Question: I would like to plot a line chart in ggplot2. Here is how my data look like
'''
query,trace,precision,recall
safe.order.q3.txt,rstr_oper_50000_100m,49.8406,24.9156
safe.order.q3.txt,sstr_cpu_50000_100m,49.774,24.8442
safe.order.q3.txt,sstr_oper_50000_100m,49.8735,24.885
safe.sem.q1.txt,ran_50000_100m,74.9204,24.8125
safe.sem.q1.txt,sys_50000_100m,58.1995,11.8975
safe.sem.q1.txt,rstr_cpu_50000_100m,75.6115,25.1855
safe.sem.q1.txt,rstr_oper_50000_100m,75.2262,24.9382
safe.sem.q1.txt,sstr_cpu_50000_100m,74.997,25.0963
safe.sem.q1.txt,sstr_oper_50000_100m,75.4195,25.3233
safe.sem.q2.txt,ran_50000_100m,78.6449,24.6323
safe.sem.q2.txt,sys_50000_100m,10.9353,0.255188
safe.sem.q2.txt,rstr_cpu_50000_100m,79.3762,24.6961
'''
And here is the ggplot code that I store in the file 'recprec.r'
'''
w <- read.csv(file="../queryResults/comparison.100m.dat", head=TRUE, sep=",")
sem1 <- subset(w, query=="safe.sem.q1.txt")
p1 <- ggplot(data=sem1, aes(x=trace, y=precision)) + layer(geom="line") + geom_text(aes(y=precision + .4, label=precision))
print(p1)
'''
The execution of the code produce the following error and the char depicted in the image below where lines between values are not displayed
'''
> source("recprec.r")
geom_path: Each group consist of only one observation. Do you need to adjust the group aesthetic?
'''

What did I missed ?
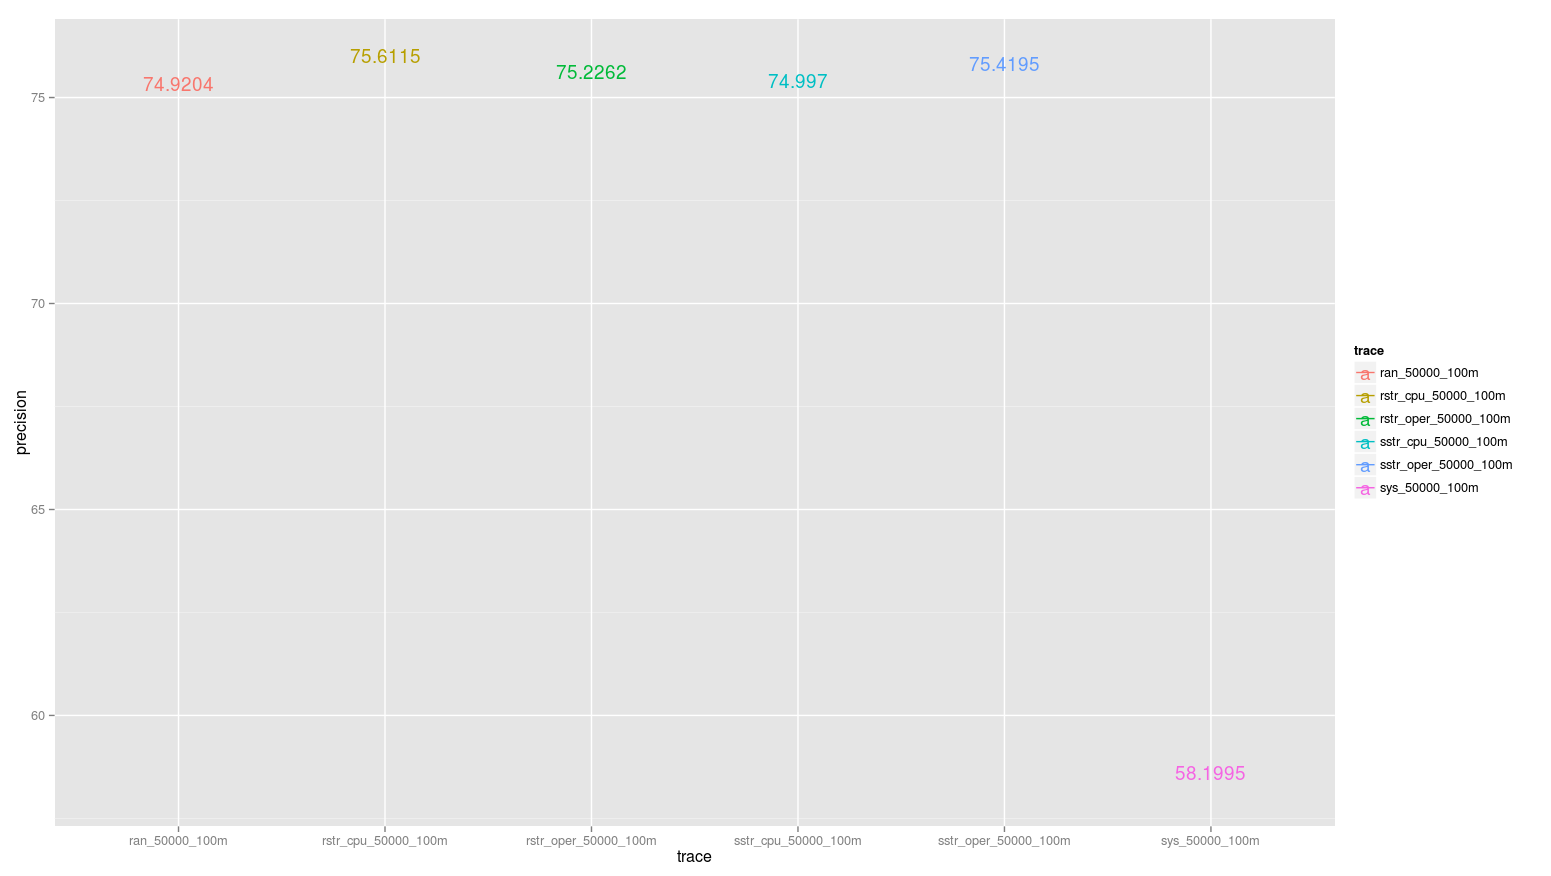
Answer: Since you're plotting a categorical variable (factor) along the x-axis but you want to connect across categories, try explicitly setting a 'group=' aesthetic.
'''
ggplot(data=sem1, aes(x=trace, y=precision, group=query)) +
geom_line() + geom_text(aes(y=precision + .4, label=precision))
'''